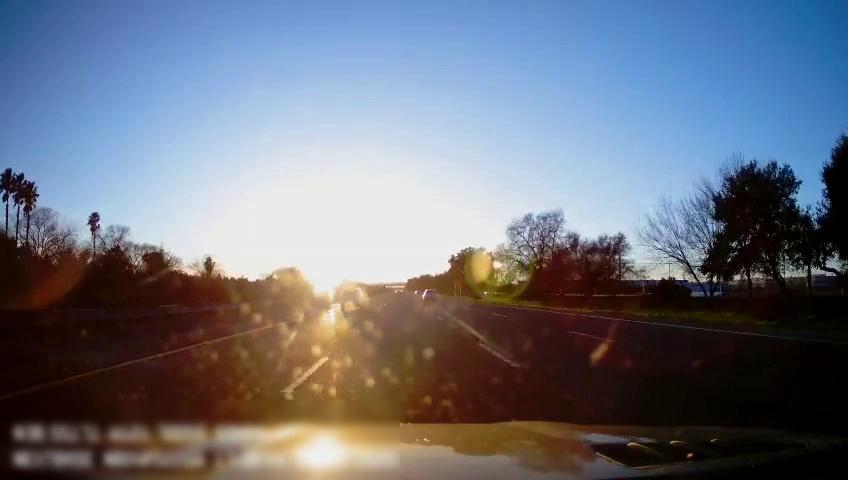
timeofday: Day
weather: Sunny
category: Drivable Space
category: Vehicles | SUV
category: Vehicles | SUV
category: Lanes | Alternate Lane
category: Lanes | Current Lane
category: Lanes | Current Lane
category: Lanes | Alternate Lane
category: Lanes | Alternate Lane